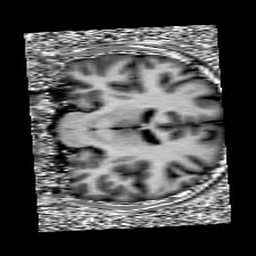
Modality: UNIT1
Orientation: coronal
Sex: female
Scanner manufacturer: siemens
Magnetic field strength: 3 T
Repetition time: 5 s
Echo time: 0.00355 s